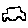
Label: car